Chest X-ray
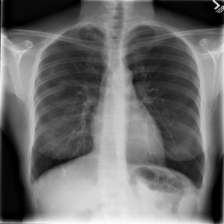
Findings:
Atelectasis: negative
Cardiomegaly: negative
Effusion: negative
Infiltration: negative
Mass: negative
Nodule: negative
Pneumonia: negative
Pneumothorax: negative
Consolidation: negative
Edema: negative
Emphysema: negative
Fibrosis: negative
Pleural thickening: negative
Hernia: negative